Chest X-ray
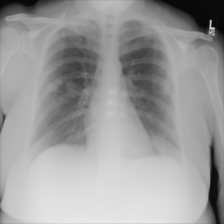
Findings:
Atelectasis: negative
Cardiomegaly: negative
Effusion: negative
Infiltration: negative
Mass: positive
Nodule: positive
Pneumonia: negative
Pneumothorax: negative
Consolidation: negative
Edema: negative
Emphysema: negative
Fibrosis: negative
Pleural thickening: negative
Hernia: negative